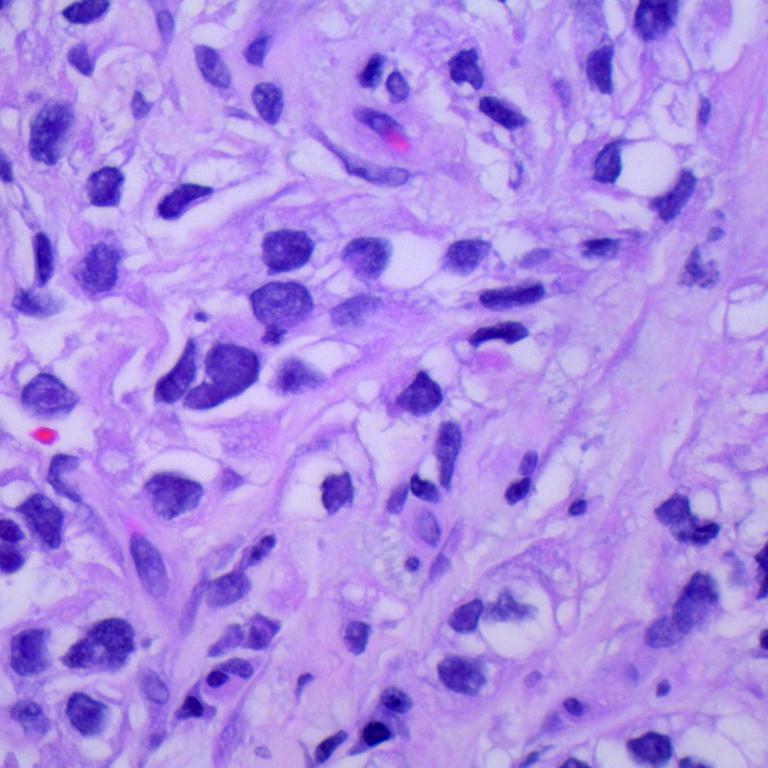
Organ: lung
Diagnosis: adenocarcinomas